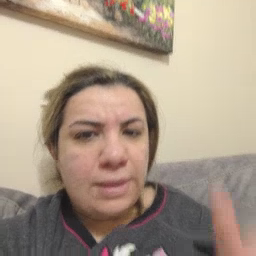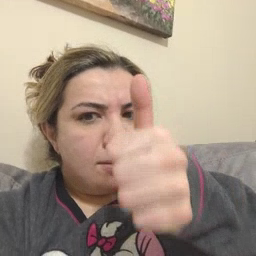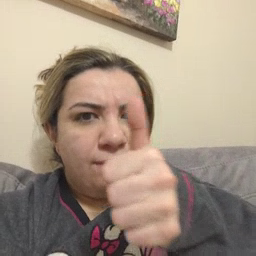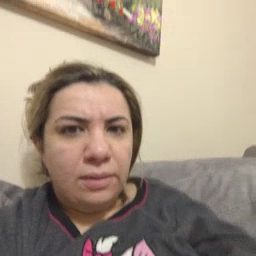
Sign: yourself